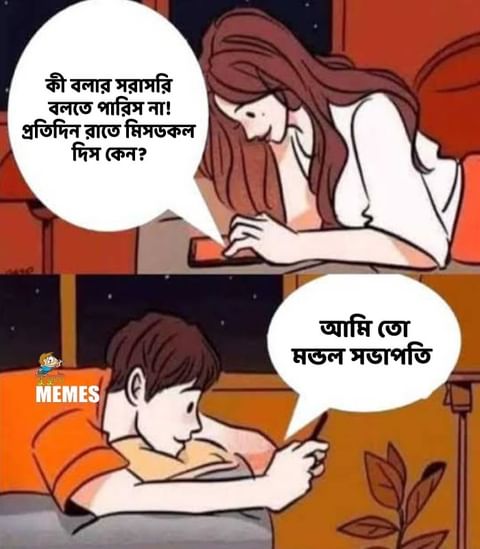
Text: কী বলার সরাসরি বলতে পারিস না! প্রতিদিন রাতে মিসডকল দিস কেন? আমি তো মন্ডল সভাপতি
Label: Hate
Hate category: Political
Targeted group: Organization